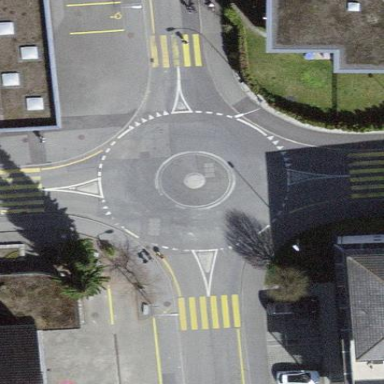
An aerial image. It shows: Residential road that intersects with roundabout.